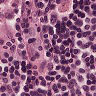
Metastatic tissue present: yes